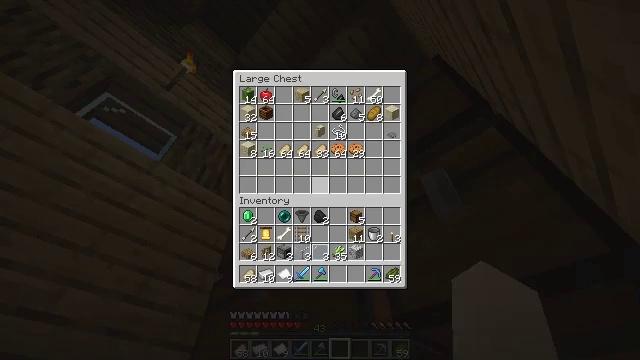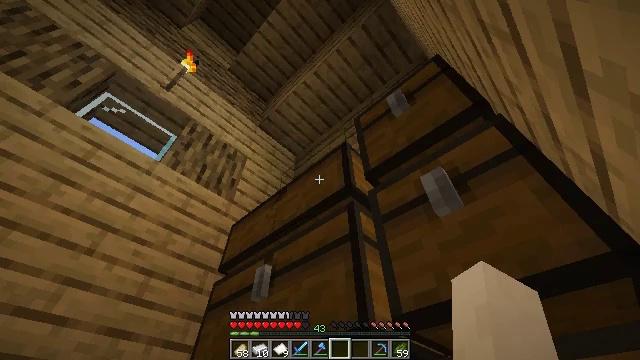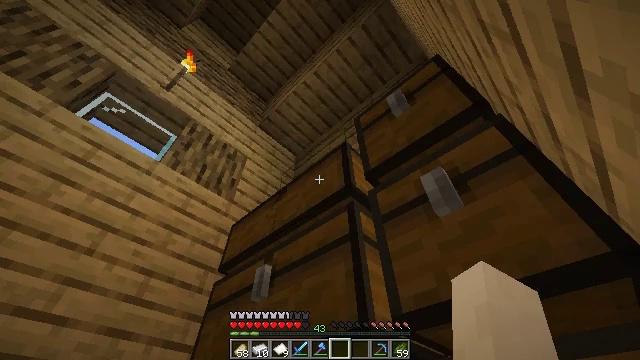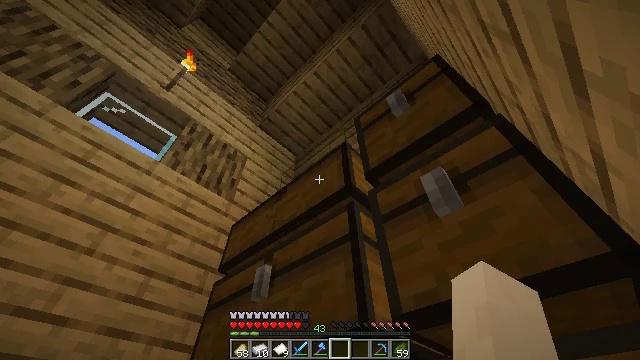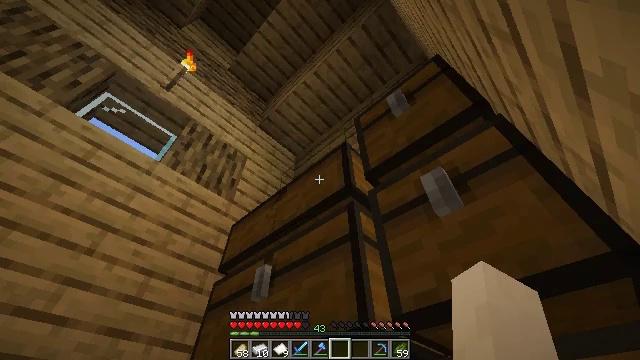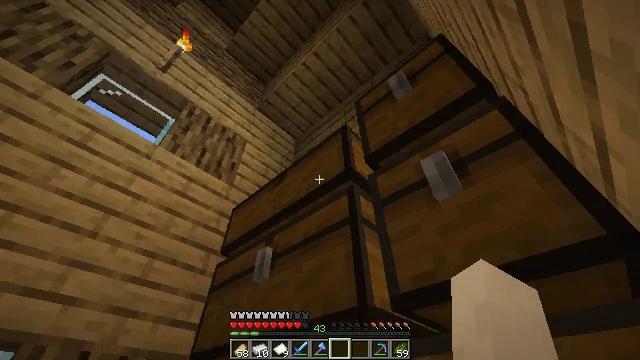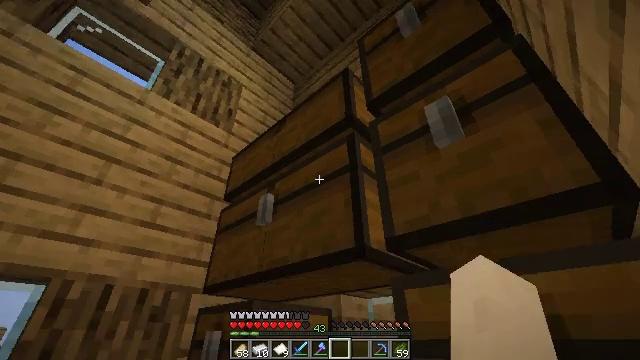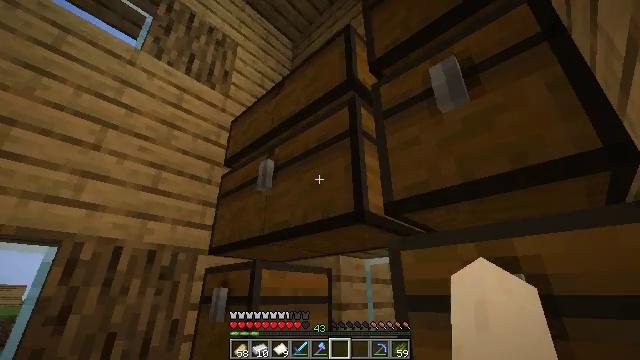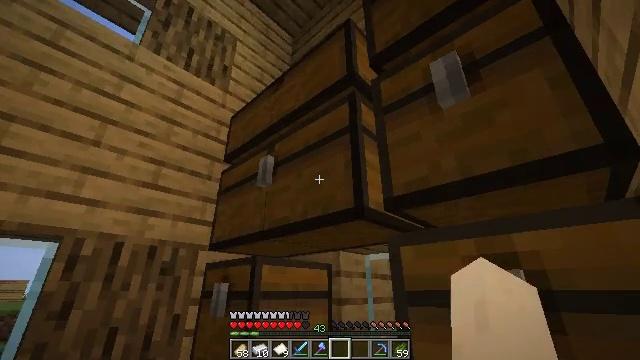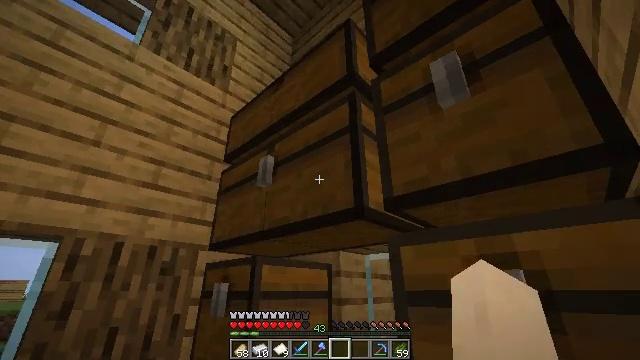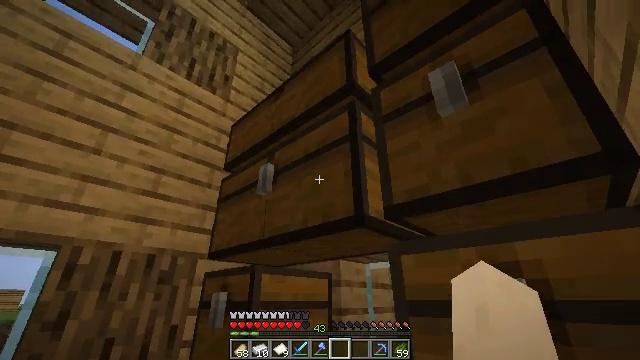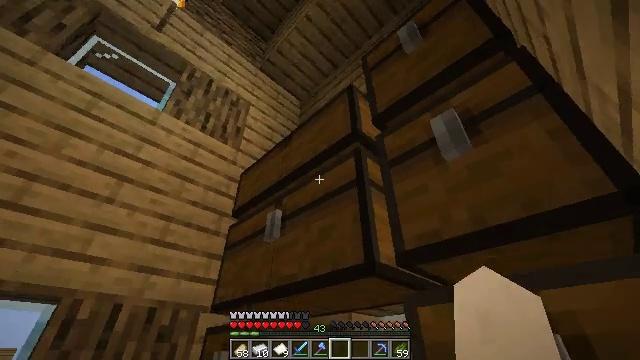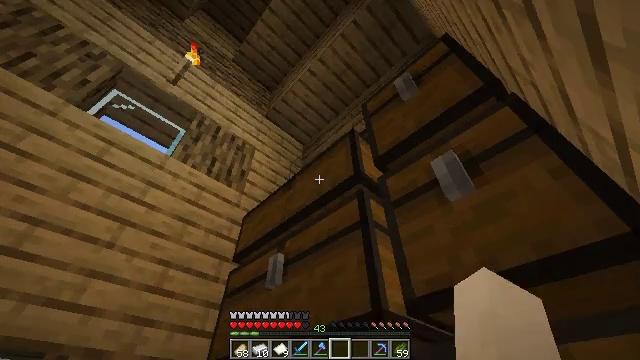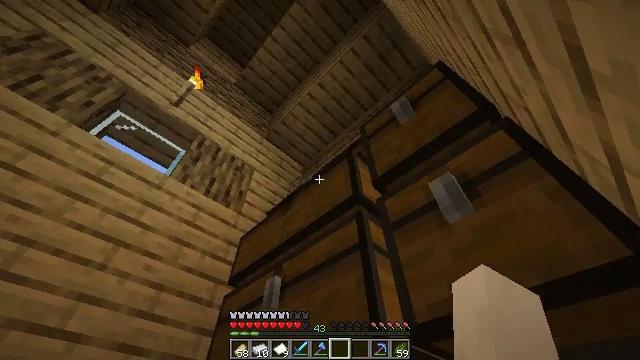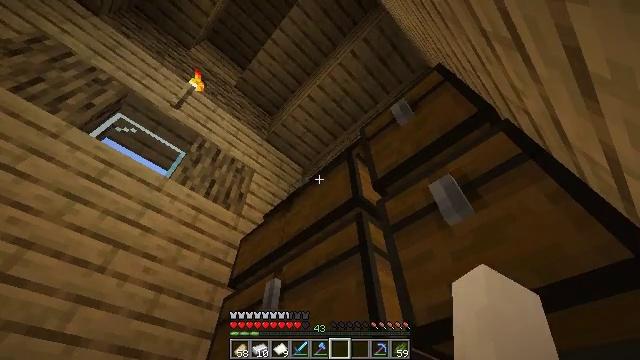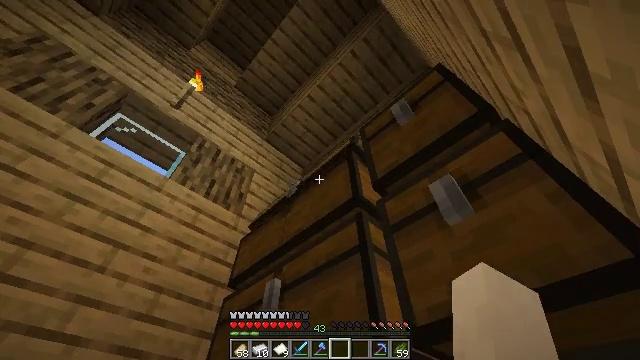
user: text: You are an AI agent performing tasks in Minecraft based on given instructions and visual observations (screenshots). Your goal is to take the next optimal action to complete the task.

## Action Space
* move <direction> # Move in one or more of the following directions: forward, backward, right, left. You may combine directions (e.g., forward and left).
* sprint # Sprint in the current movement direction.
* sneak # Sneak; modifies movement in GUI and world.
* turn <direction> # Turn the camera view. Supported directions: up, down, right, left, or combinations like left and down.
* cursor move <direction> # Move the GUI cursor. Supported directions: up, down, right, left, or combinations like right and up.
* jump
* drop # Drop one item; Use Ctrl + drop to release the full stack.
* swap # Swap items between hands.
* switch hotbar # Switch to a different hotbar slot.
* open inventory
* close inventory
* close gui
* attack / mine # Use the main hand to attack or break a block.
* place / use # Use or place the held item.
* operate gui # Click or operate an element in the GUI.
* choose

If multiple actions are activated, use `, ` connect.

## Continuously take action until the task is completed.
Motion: motion action
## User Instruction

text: Smelt cactus in a furnace to get green dye.
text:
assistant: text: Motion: no_op
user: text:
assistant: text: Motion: close gui
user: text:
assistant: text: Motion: no_op
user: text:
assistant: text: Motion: no_op
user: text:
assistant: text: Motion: turn down
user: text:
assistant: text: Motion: turn down
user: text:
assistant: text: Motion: turn down
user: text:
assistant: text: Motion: no_op
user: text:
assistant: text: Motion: no_op
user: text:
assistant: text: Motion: turn up
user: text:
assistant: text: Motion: turn left and up
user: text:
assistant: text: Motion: turn up
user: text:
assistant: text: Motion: turn up
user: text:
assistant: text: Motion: no_op
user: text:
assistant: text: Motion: use / place
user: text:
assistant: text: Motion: use / place
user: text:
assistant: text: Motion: use / place
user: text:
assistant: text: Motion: use / place
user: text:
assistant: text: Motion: no_op
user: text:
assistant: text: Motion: open gui
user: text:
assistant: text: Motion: no_op
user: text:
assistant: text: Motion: no_op
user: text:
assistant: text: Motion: no_op
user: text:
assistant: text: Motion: no_op
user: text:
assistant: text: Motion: cursor move left
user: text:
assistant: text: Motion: cursor move left and up
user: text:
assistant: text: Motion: cursor move left and up
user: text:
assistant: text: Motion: sneak, cursor move left and up
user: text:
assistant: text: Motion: sneak, cursor move up
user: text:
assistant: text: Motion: sneak